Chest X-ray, AP view. Patient: 53 years old, sex M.
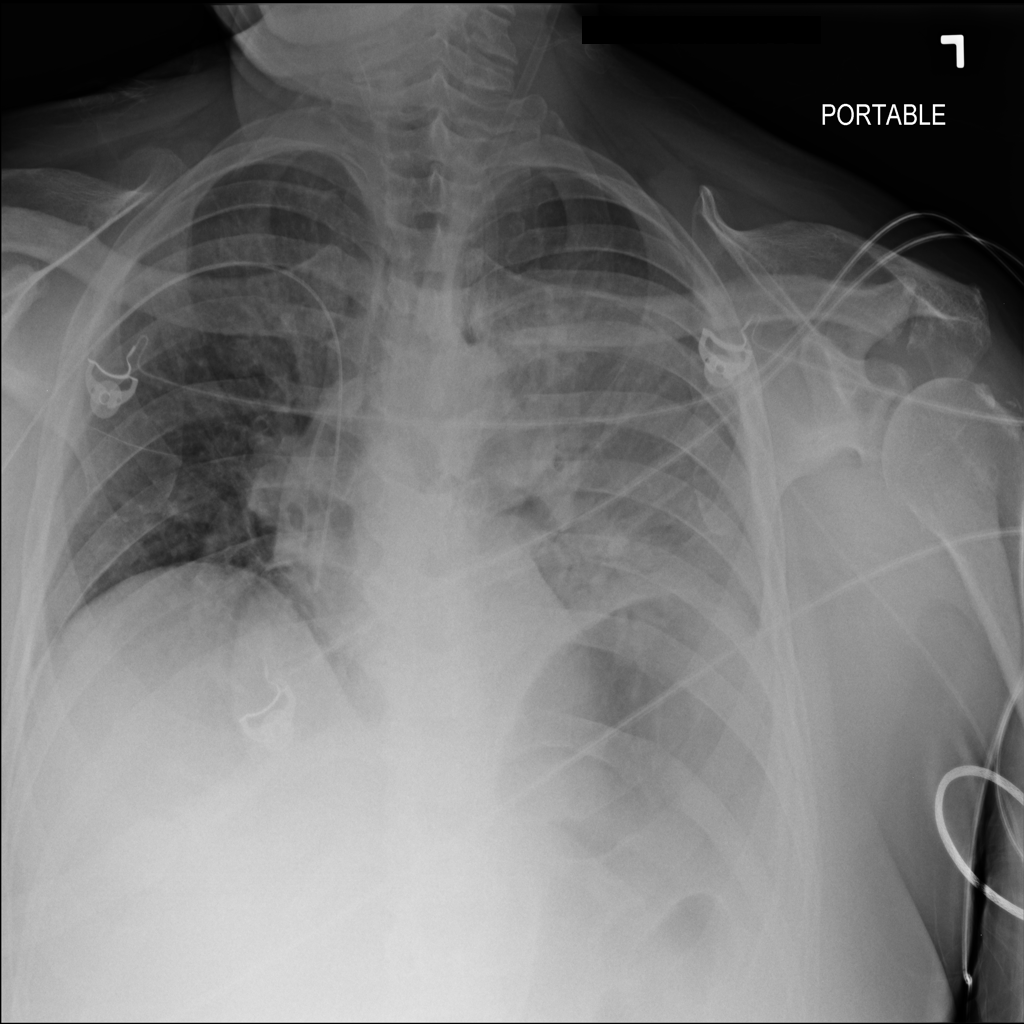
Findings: Atelectasis, Infiltration, Pleural_Thickening